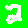
Digit: 2